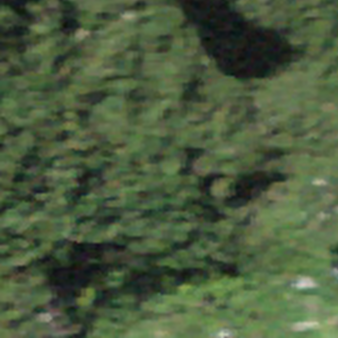
Label: other